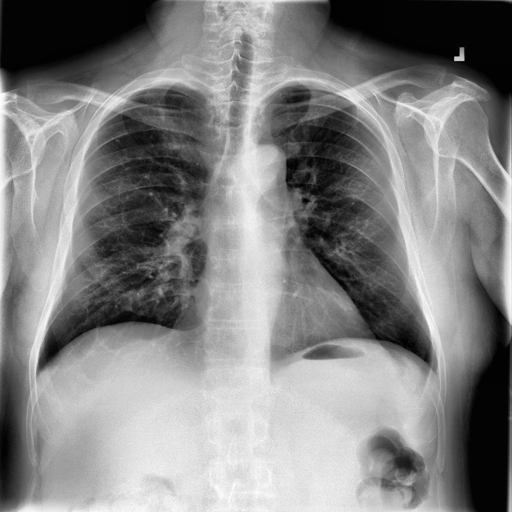
Finding: NORMAL